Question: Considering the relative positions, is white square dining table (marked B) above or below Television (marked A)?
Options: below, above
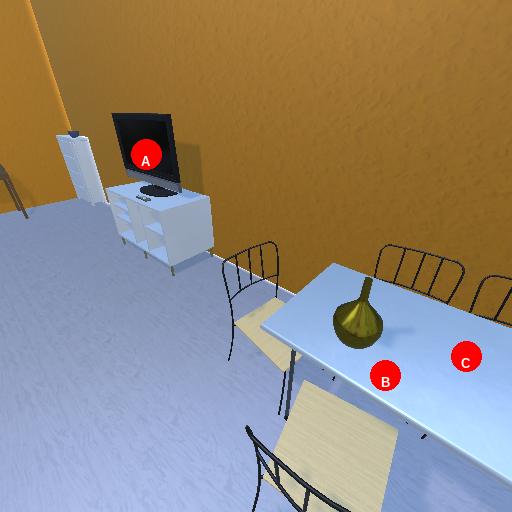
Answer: below